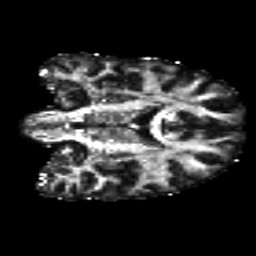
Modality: FA
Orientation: coronal
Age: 32
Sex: male
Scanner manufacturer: siemens
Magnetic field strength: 3 T
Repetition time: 8.8 s
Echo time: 0.085 s